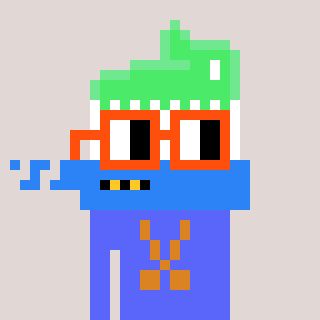
a pixel art character with square orange glasses, a toothbrush-shaped head and a purple-colored body on a warm background